Aerial crown-view tile of a tropical tree (Barro Colorado Island, Panama), acquired 20250915:
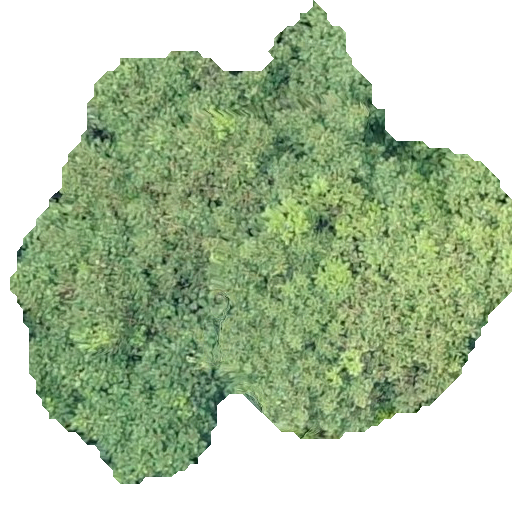
Species: Tachigali panamensis
GBIF accepted scientific name: Tachigali panamensis
Crown area: 225.532 m²